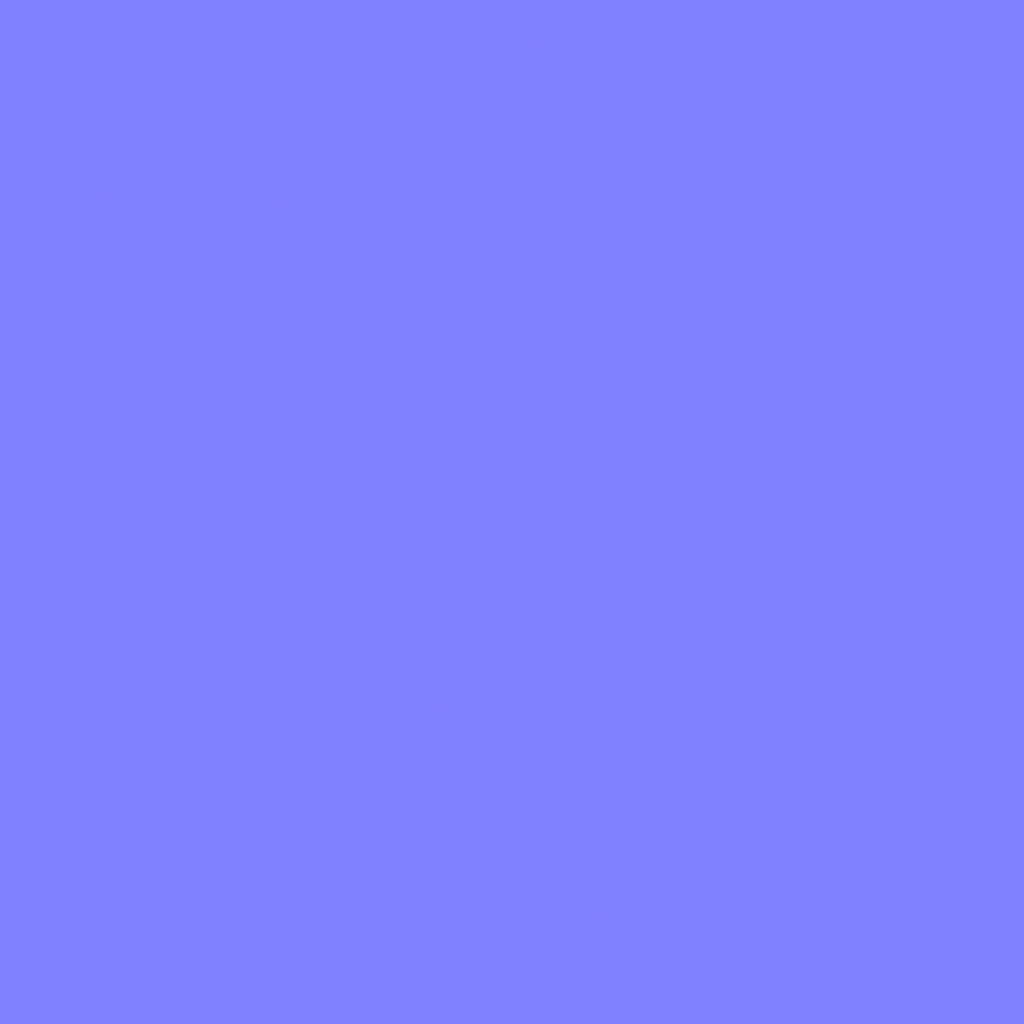
Texture map type: NormalDX